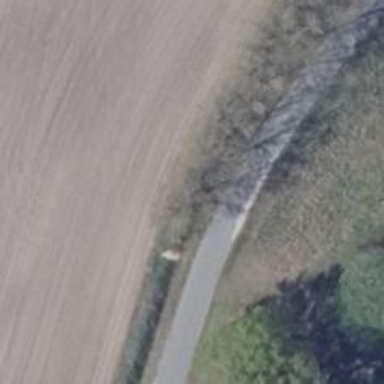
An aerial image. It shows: Unclassified road.